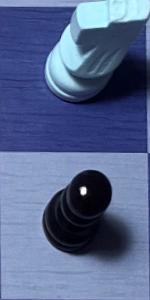
Label: Pawn_Black